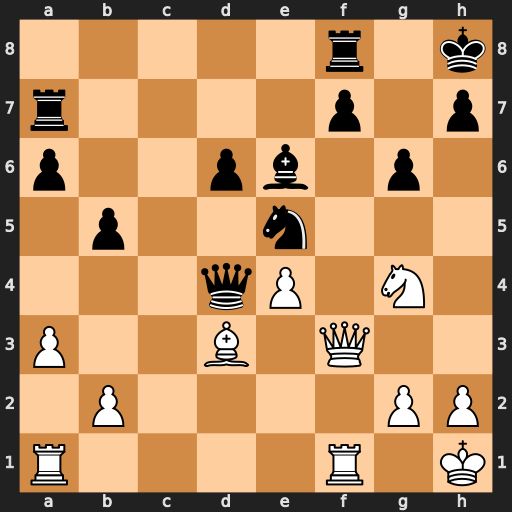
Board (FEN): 5r1k/r4p1p/p2pb1p1/1p2n3/3qP1N1/P2B1Q2/1P4PP/R4R1K
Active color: w
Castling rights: -
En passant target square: -
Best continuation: Qf6+ Kg8 Nh6#